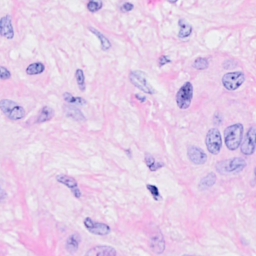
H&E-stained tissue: Breast